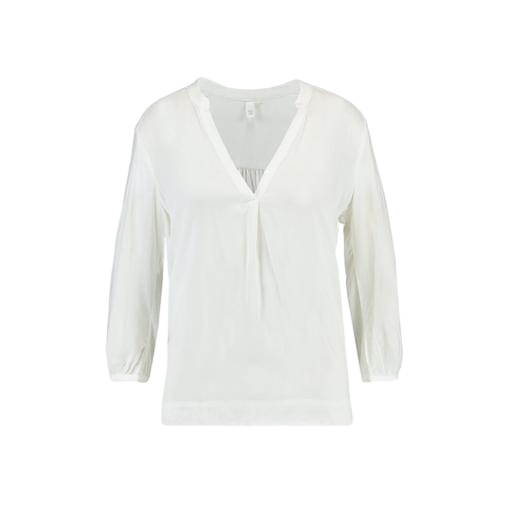
white three-quarter-sleeve top only macy, white dolman-sleeve split-neck top only macy, white v-neck shirt, white background